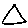
Label: triangle